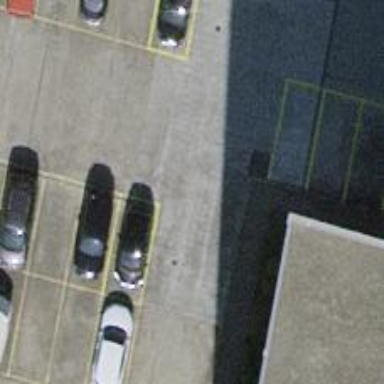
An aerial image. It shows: Road serving as parking aisle.